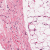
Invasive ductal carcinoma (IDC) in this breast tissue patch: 0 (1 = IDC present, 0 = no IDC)